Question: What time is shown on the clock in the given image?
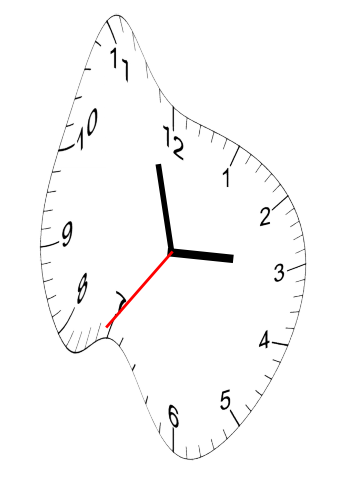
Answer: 02:57:36